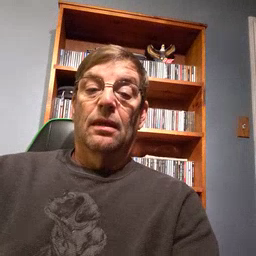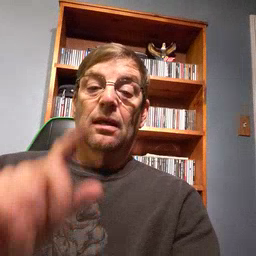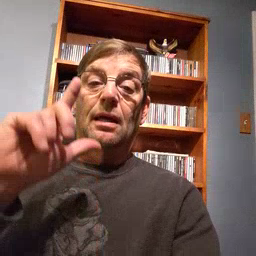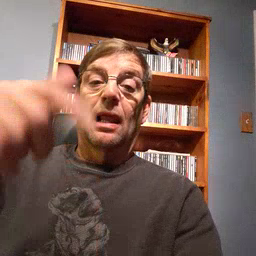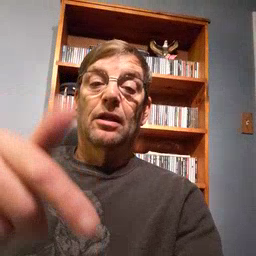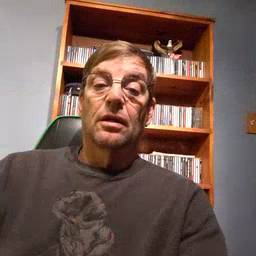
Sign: later